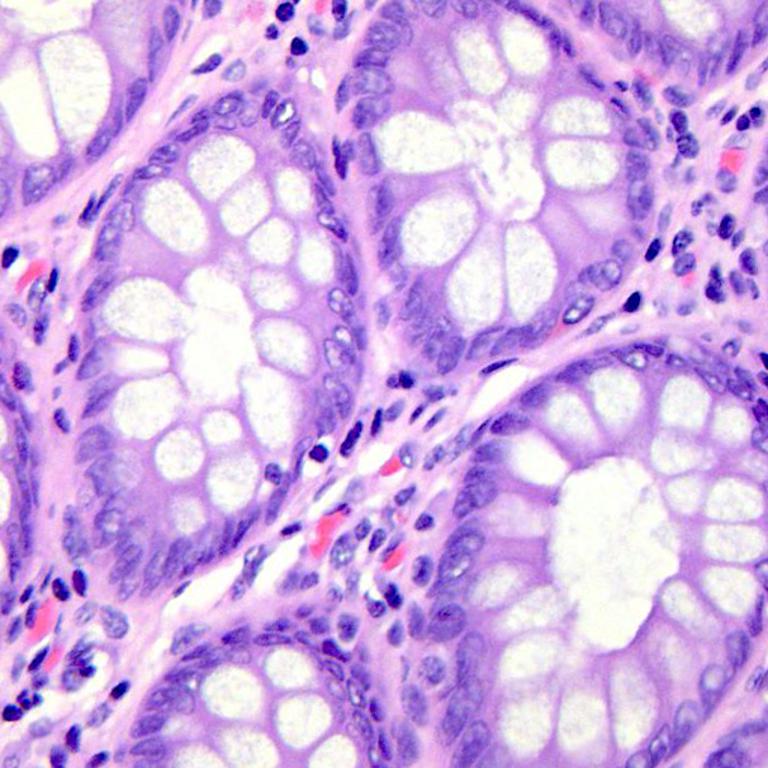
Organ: colon
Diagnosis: benign